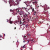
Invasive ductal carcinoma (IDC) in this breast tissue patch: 0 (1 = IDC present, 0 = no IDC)